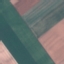
Label: AnnualCrop